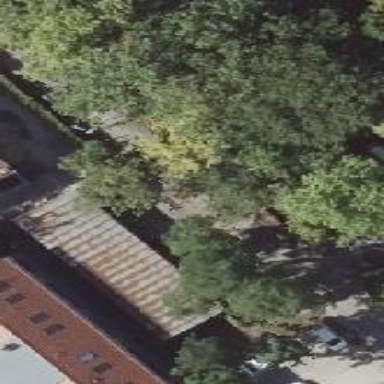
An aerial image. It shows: Group of garages.